Question: I still struggle with the form validation and form helpers in Play 2.0. I have this login screen that I use together with the Twitter Bootstrap. So my login form looks like this:
'''
@helper.form(routes.Application.authenticate, 'class -> "form-horizontal") {
<fieldset>
<legend>@Messages("login")</legend>
@if(loginForm.hasGlobalErrors) {
<div class="alert alert-error">
<a class="close" data-dismiss="alert">x</a>
@loginForm.globalError.message
</div>
}
@if(flash.contains("success")) {
<div class="alert alert-success">
<a class="close" data-dismiss="alert">x</a>
@flash.get("success")
</div>
}
@inputText(loginForm("email"), '_label -> "Email")
@inputText(loginForm("password"), '_label -> Messages("login.password"))
<div class="form-actions">
<button type="submit" class="btn btn-success">@Messages("button.doLogin")</button>
@Messages("or")
<a class="btn btn-warning" href="routes.LandingPage.index">@Messages("button.doCancel")</a>
</div>
</fieldset>
}
'''
And my twitter bootstrap field looks like following:
'''
@(elements: helper.FieldElements)
@**************************************************
* Generate input according twitter bootsrap rules *
**************************************************@
<div class="control-group @if(elements.hasErrors) {error}">
<label class="control-label" for="@elements.id">@elements.label</label>
<div class="controls">
@elements.input
<span class="help-inline">@elements.infos.mkString(", ")</span>
</div>
</div>
'''
This is the output:

What I do not understand:
'@elements.infos.mkString(", ")'. So deleting this line will delete the help text. Or you can pass an empty string to supress the helptext being visible: ''_help -> ""'
'@elements.errors(elements.lang).mkString(", ")'
I can define my custom arguments to pass (i.e. class or placeholders): 'class="@elements.args.get('_class)' and then I can pass it like this: ''_class -> "classname"'
'implicitFieldConstructors'
Example for this: In the computer-database sample a Twitter bootstrap field is defined, but then it is used as follows:
'''
@inputText(loginForm("email"), '_label -> "Email")
'''
Why is the name here inputText and not just input? Because there is also an input.scala.html?
So, If I want to make a fieldhandler for the checkbox, how to use this? The following format is giving me errors:
'''
@checkBoxHandler = @{ FieldConstructor(s2ftheme.constructors.checkbox.render) }
@checkbox(loginForm("remember"), '_label -> Messages("login.remeberme"))(handler = implicitFieldConstructor)
'''
I get the error message:
'''
not enough arguments for method apply: (implicit handler: views.html.helper.FieldConstructor, implicit lang: play.api.i18n.Lang)play.api.templates.Html in object checkbox. Unspecified value parameter lang.
'''
I think I am missing the concept here...
Thanks.
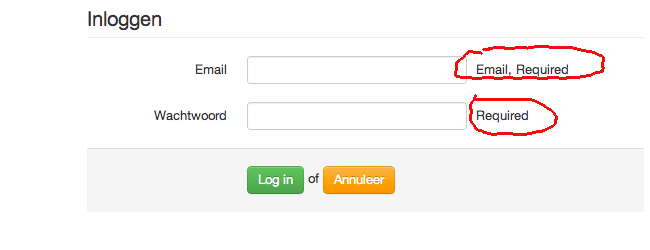
Answer: The info text comes from '@elements.infos.mkString(", ")'. To show the errors, you should use '@elements.errors(elements.lang).mkString(", ")' instead.
The correct parameter to change the infos content would be (this is a bit inconsistent, you have to read the source to realize this) so if you want to use the built-in bootstrap fields but suppress the infos, you'd pass ''_help -> ""'.
for #4:
Here's how you should call your specific checkbox:
'@checkbox(loginForm("remember"), '_label -> Messages("login.remeberme"))(handler = implicitFieldConstructor, implicitly[Lang])'
And yes, '@input' means there's a template called 'input.scala.html'. It's the basic template for all input helpers.
To understand why and how this works, you should dive a little deeper into Play 2.0 and Scala (esp. implicit arguments).